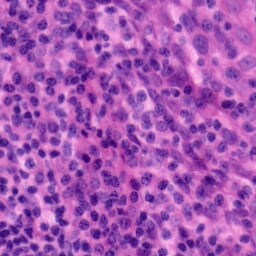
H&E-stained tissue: Tonsil